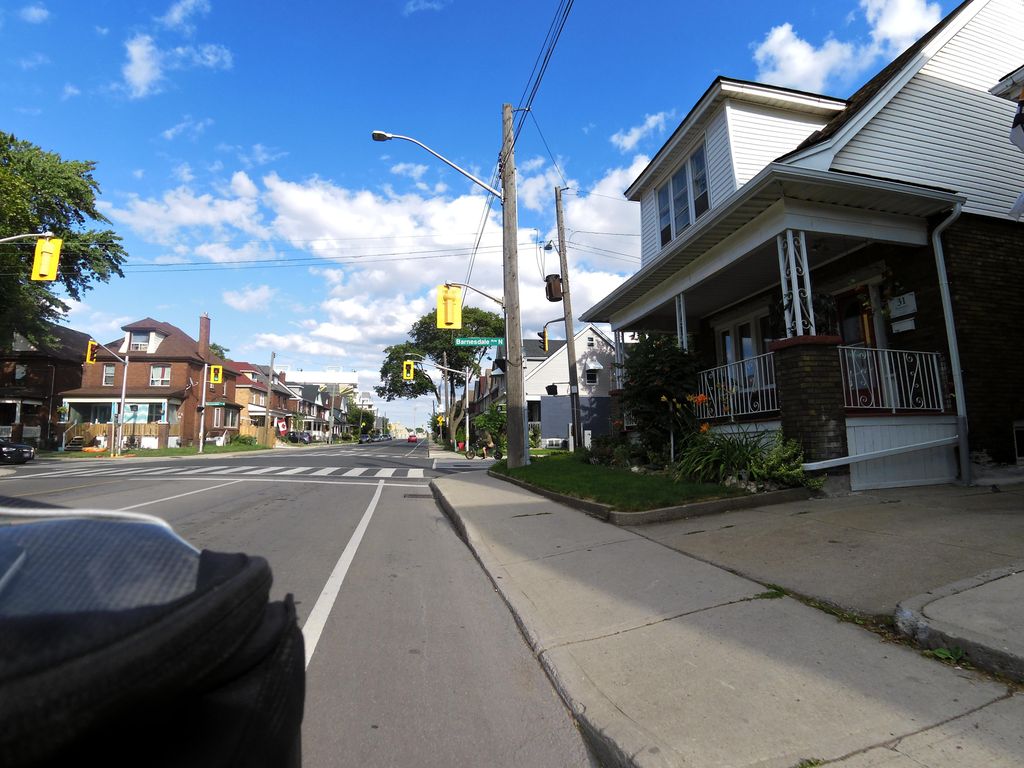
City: hamilton